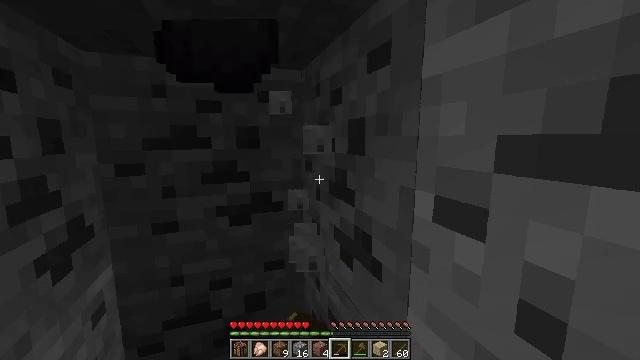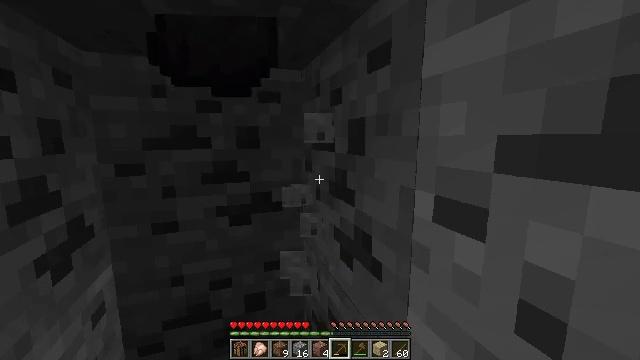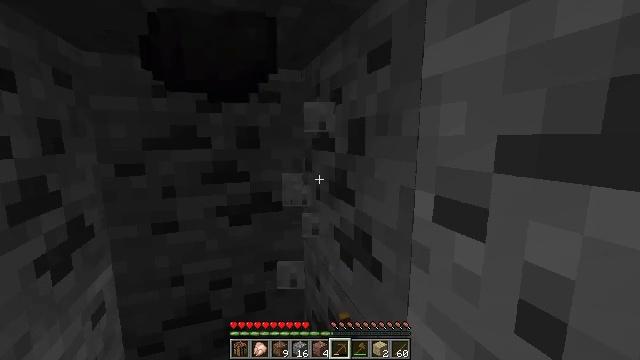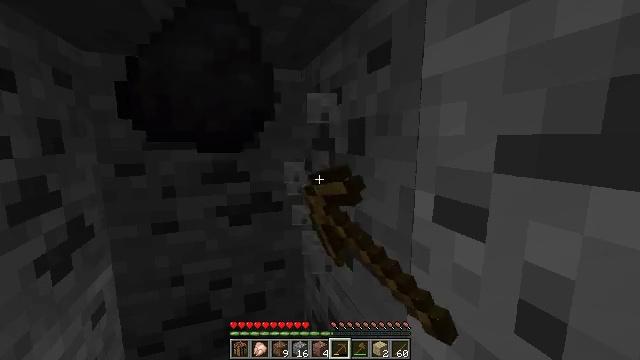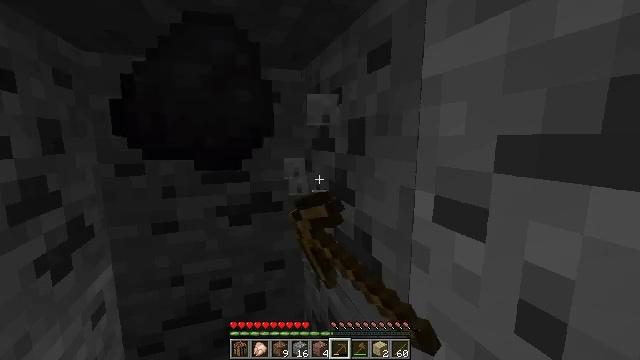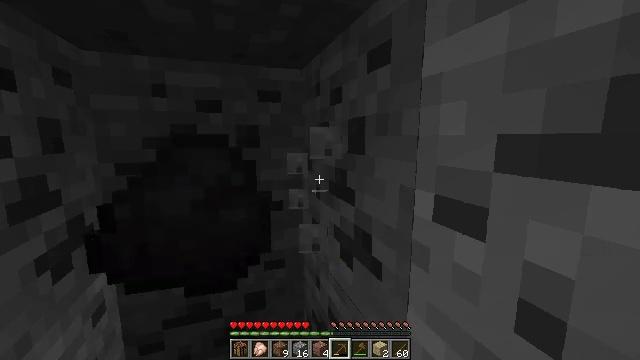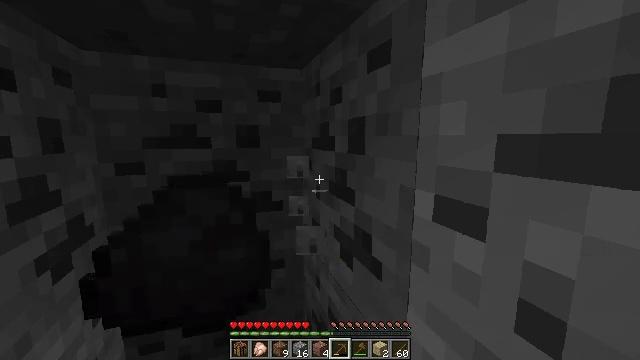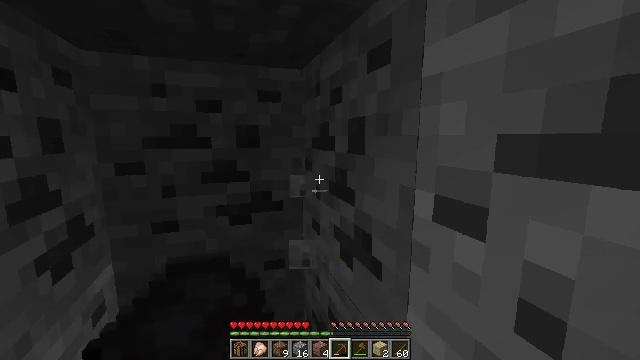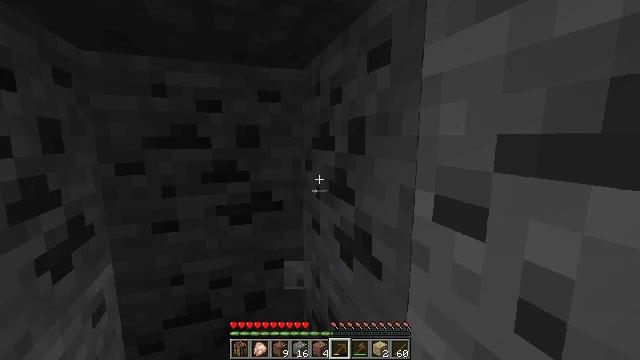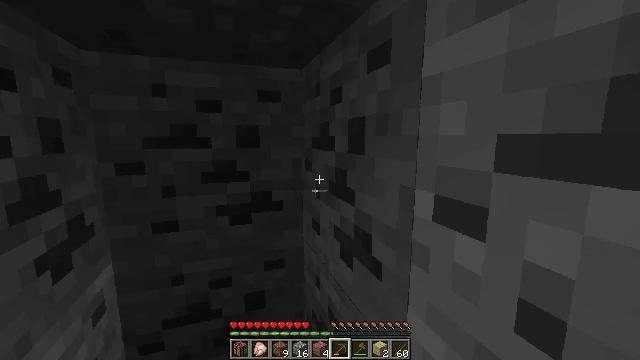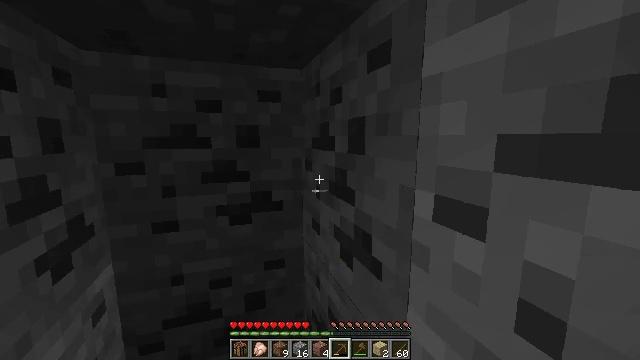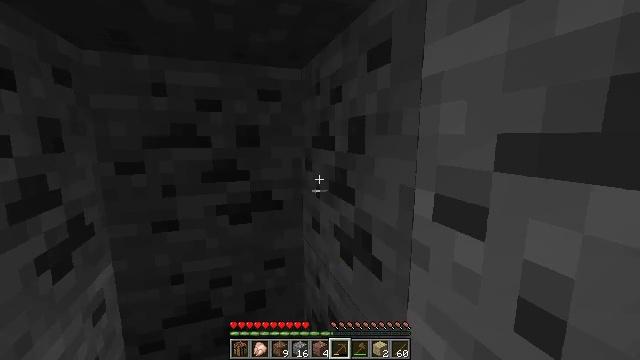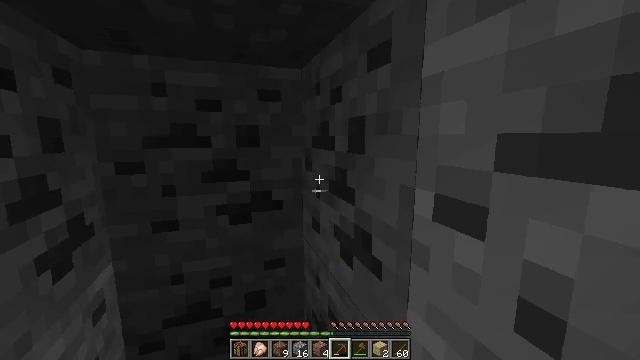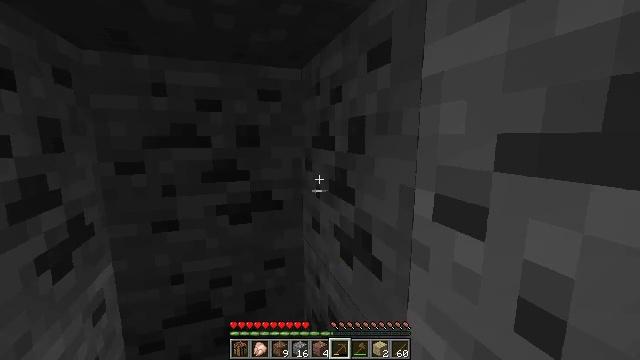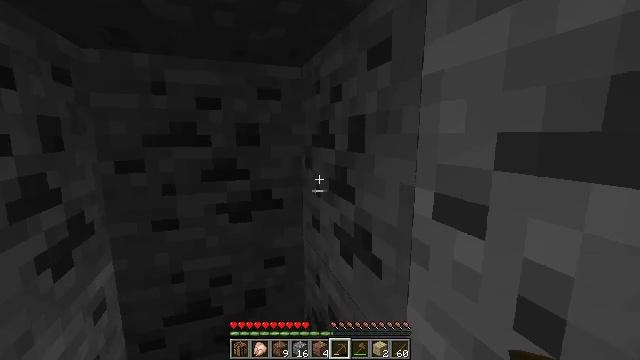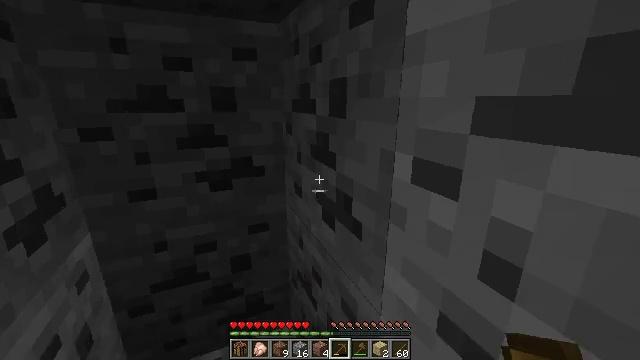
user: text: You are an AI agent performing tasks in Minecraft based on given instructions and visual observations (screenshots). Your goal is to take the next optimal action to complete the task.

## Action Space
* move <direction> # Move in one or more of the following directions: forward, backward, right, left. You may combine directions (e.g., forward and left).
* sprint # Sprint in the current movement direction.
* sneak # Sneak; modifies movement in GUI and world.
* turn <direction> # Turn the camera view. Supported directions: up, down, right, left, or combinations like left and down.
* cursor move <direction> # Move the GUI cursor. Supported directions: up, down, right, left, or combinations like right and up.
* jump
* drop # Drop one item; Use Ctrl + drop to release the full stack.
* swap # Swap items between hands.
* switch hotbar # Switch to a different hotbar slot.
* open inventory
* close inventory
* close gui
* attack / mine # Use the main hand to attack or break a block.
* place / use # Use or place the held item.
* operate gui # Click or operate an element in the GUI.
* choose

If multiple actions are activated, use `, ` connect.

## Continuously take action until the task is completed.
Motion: motion action
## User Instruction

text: Mine the coal ore underground.
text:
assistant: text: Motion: attack / mine
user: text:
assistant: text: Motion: attack / mine
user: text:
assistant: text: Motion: attack / mine
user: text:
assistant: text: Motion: no_op
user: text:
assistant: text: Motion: no_op
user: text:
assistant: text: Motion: no_op
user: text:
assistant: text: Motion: no_op
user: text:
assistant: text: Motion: no_op
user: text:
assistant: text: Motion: no_op
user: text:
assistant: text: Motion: no_op
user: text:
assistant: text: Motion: no_op
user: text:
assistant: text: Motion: no_op
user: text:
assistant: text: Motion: no_op
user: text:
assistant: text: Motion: no_op
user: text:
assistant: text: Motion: turn right and down
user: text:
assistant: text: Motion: turn right and down
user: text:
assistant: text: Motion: turn right and down
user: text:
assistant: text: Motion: turn right and down
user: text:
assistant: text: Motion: turn right and down
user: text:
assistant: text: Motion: no_op
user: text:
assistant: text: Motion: no_op
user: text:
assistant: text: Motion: no_op
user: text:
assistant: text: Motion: no_op
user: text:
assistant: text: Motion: turn left
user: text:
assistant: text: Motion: turn right and down
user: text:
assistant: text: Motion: turn right and down
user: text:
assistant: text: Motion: turn right and down
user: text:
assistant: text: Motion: turn right
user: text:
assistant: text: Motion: no_op
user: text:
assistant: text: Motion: no_op